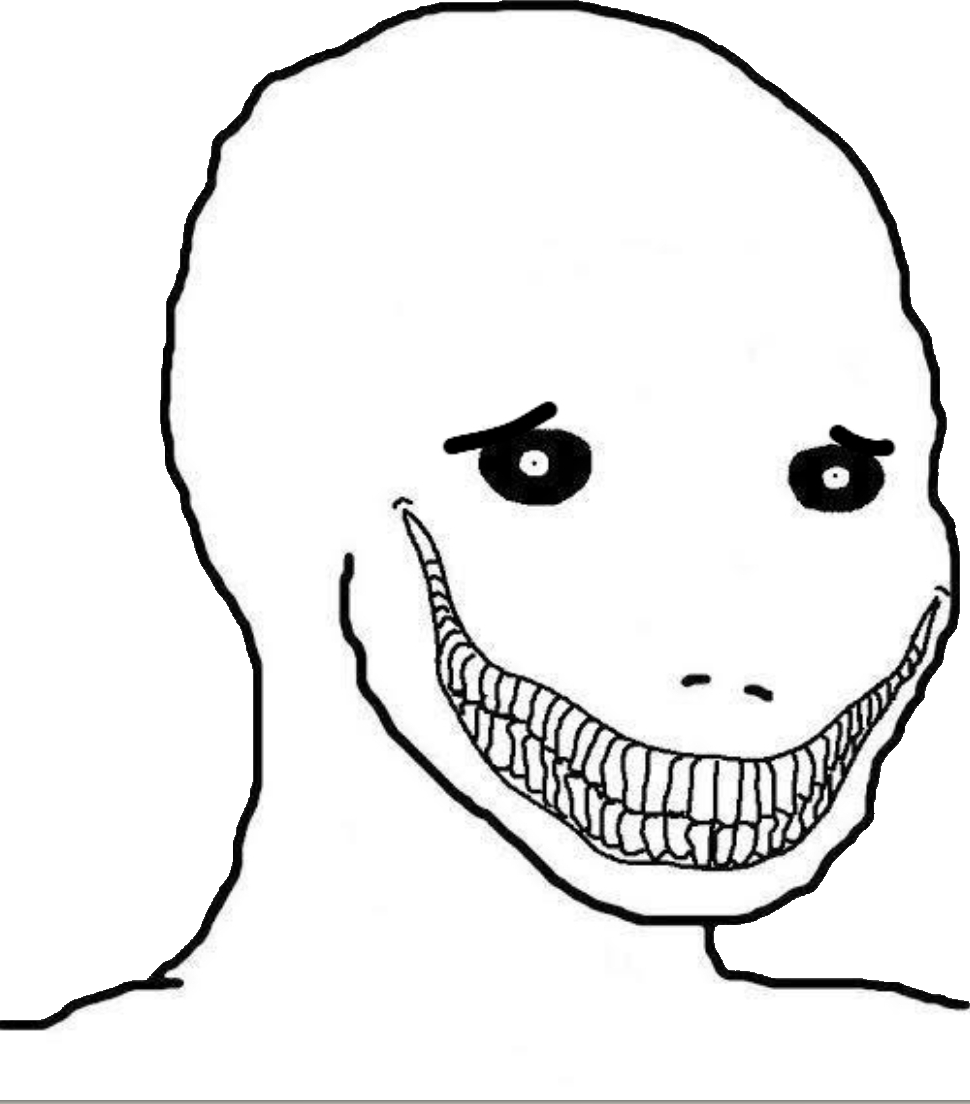
Label: 5_Oomer